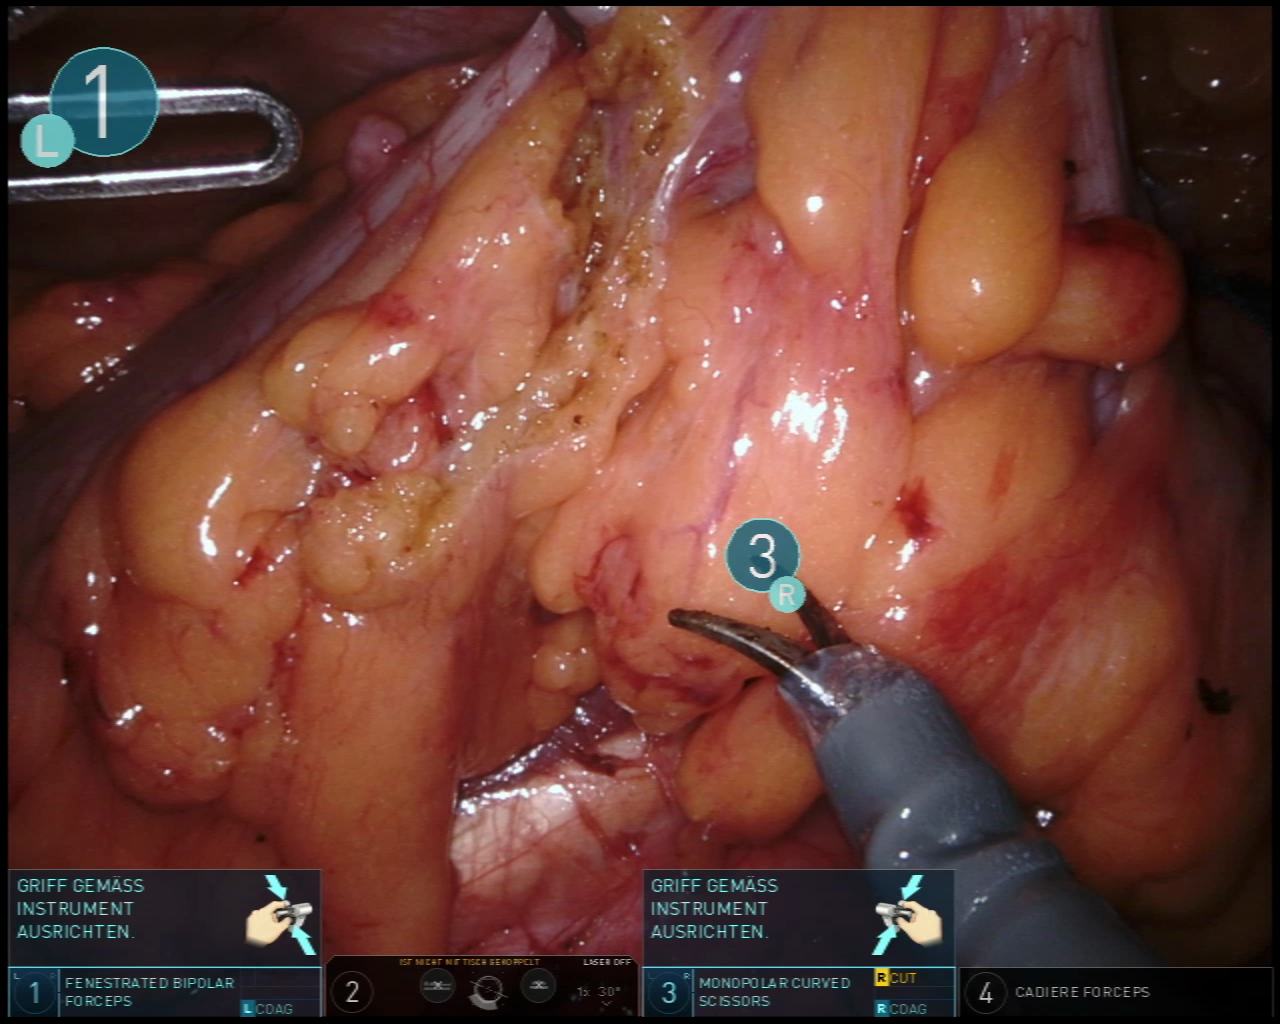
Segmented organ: ureter
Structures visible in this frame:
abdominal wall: yes
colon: yes
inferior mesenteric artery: no
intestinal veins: no
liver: no
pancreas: no
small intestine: no
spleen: no
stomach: no
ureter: yes
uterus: no
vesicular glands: no